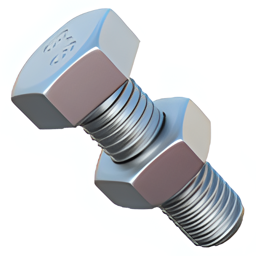
Name: nut and bolt
Emoji: 🔩
Group: Objects
Sub-group: tool